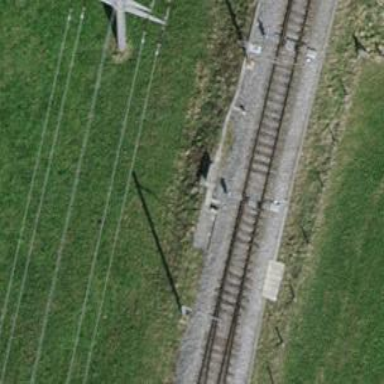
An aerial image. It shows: Railway switch.